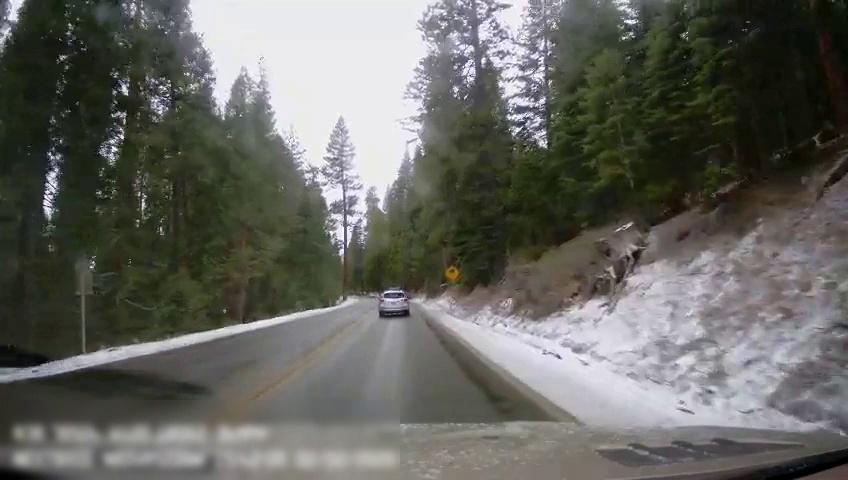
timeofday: Day
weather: Cloudy
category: Drivable Space
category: Vehicles | Truck
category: Vehicles | Car
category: Lanes | Current Lane
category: Lanes | Current Lane
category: Lanes | Opposite Lane
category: Traffic | Signs